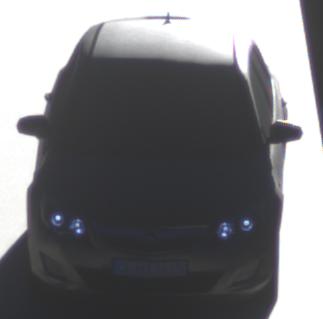
Make: Opel
Model: Astra 1.4 ecoFlex
Detailed model: Astra (J)
Model produced from: 2009/12
Model produced until: 2010/12
Doors: 5
Color: gray
Road condition: dry road
Daytime: sunrise or sunset
Contrast: high contrast